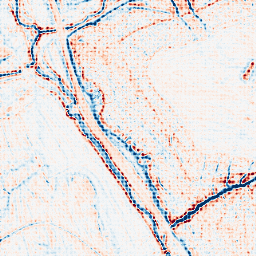
Category: edge_preserving
Decomposition family: bilateral
Decomposition parameters: d: 9
sigma_color: 100
sigma_space: 75
Upsampling method: sinc_blackman
Upsampling parameters: scale: 4
kernel_size: 4
Upsampling scale: 4